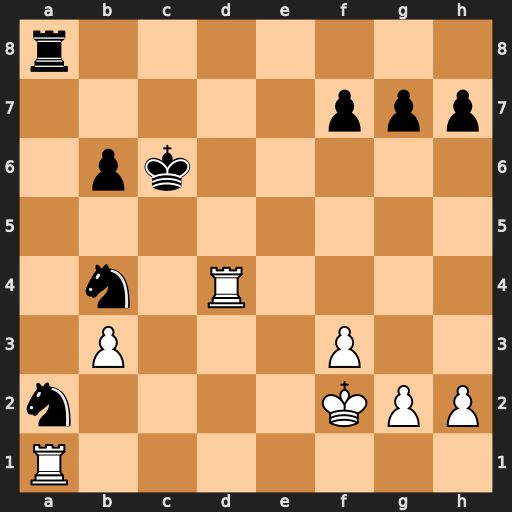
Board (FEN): r7/5ppp/1pk5/8/1n1R4/1P3P2/n4KPP/R7
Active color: w
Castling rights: -
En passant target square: -
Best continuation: Rxb4 Nxb4 Rxa8